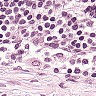
Metastatic tissue present: no